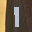
Label: 1